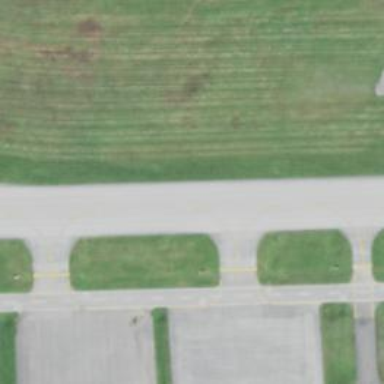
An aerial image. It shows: View of taxiway at the airport.